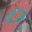
Label: 0